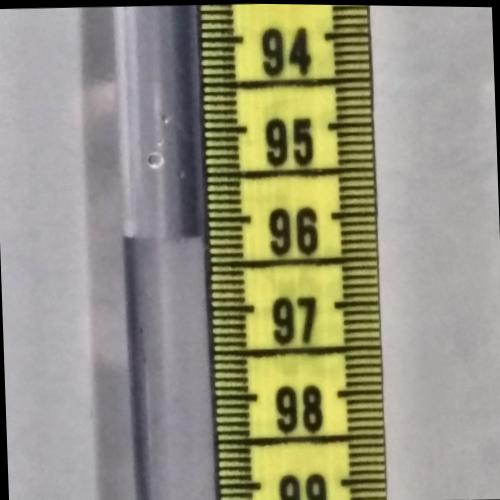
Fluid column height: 96.2 cm